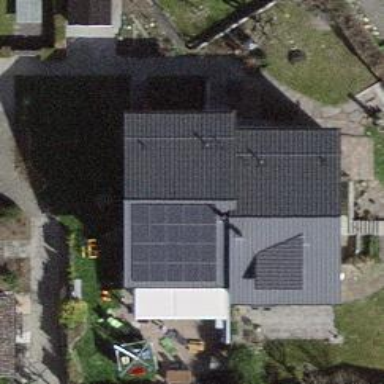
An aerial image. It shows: Solar photovoltaic panel generator.